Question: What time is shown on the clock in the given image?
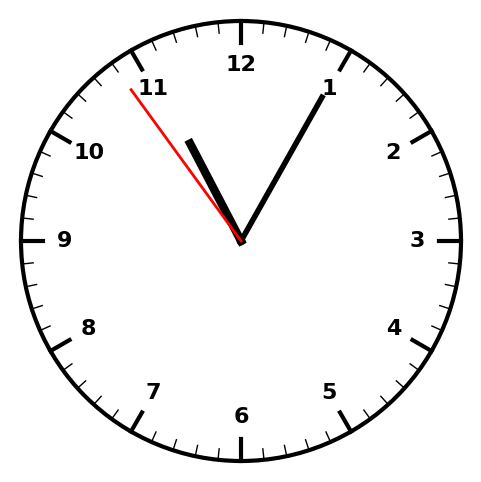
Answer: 11:04:54